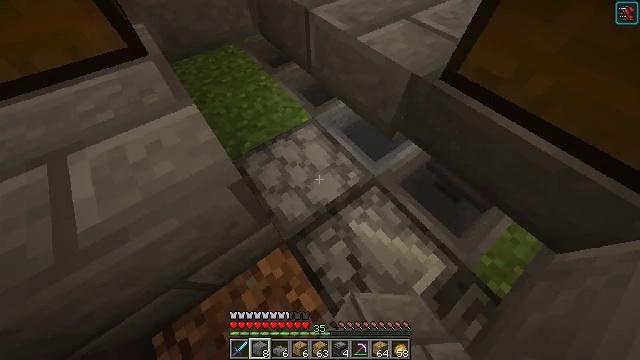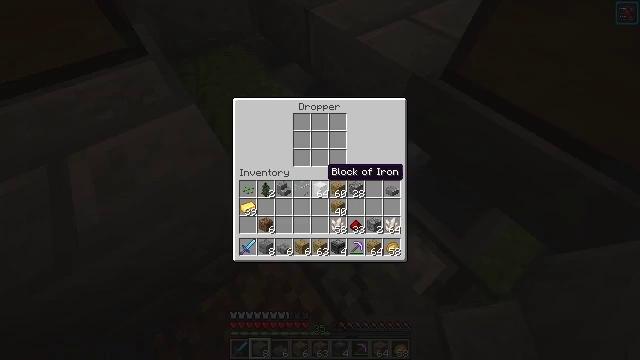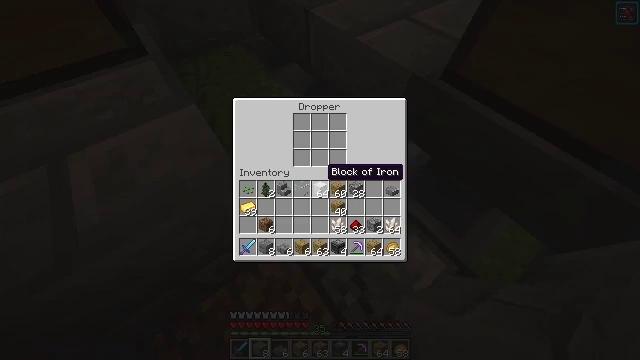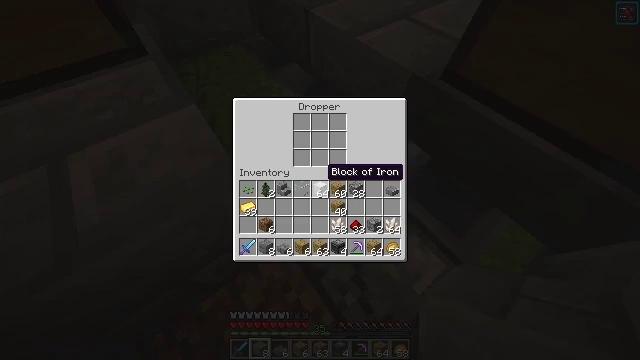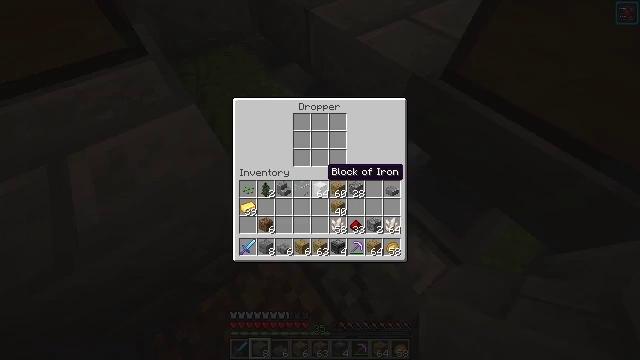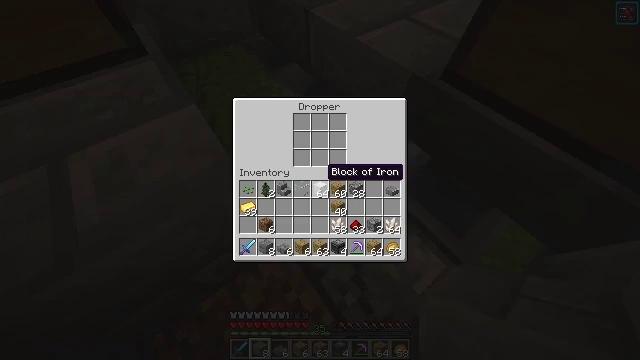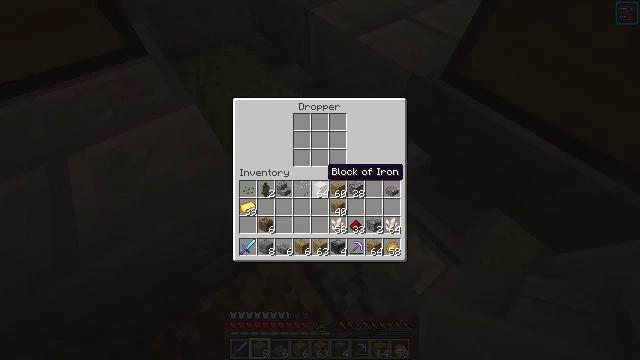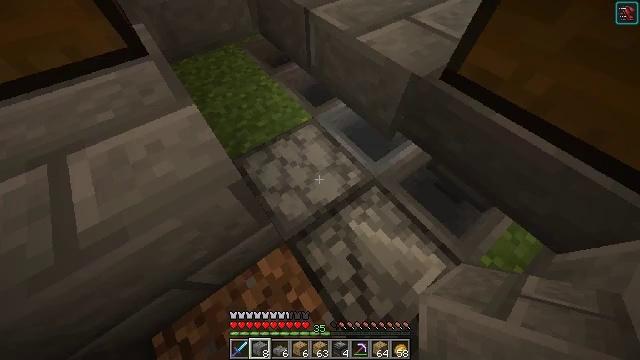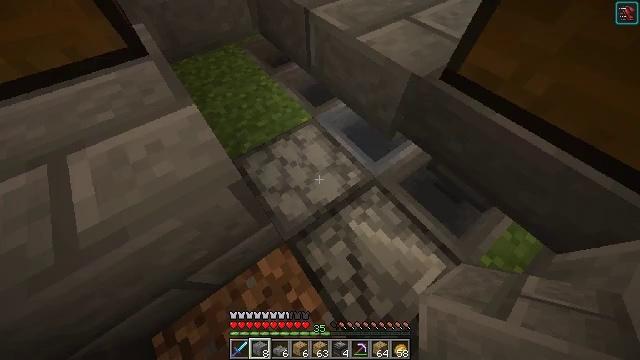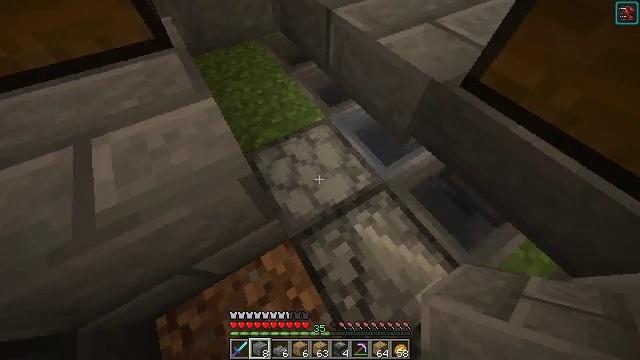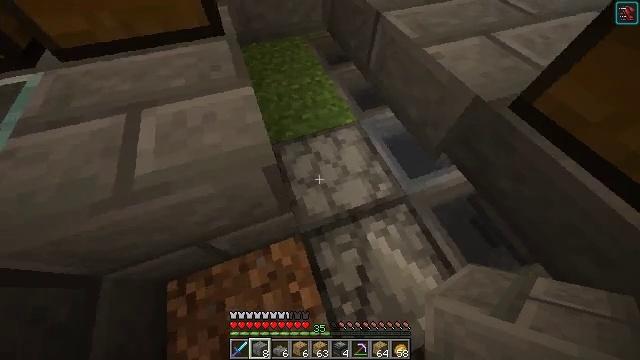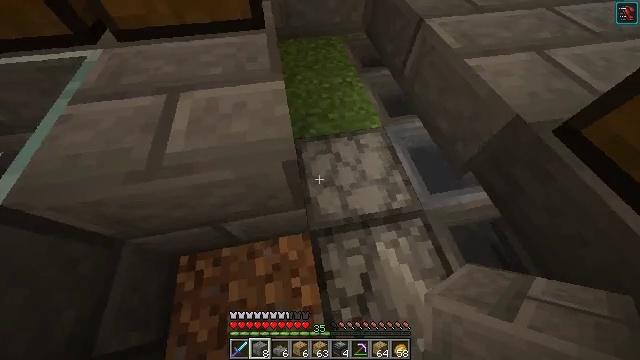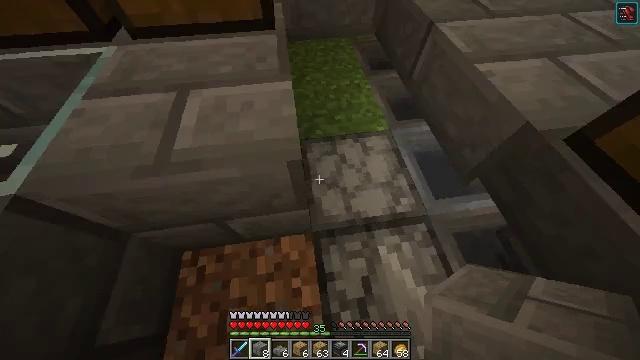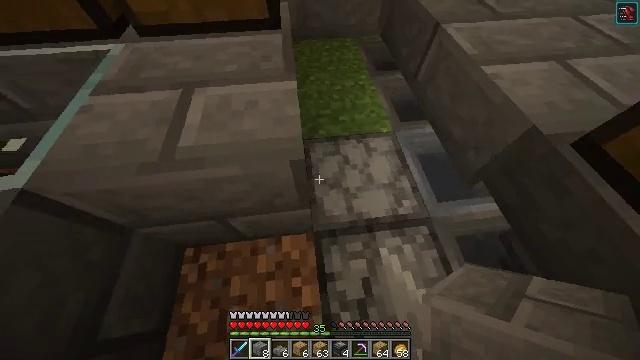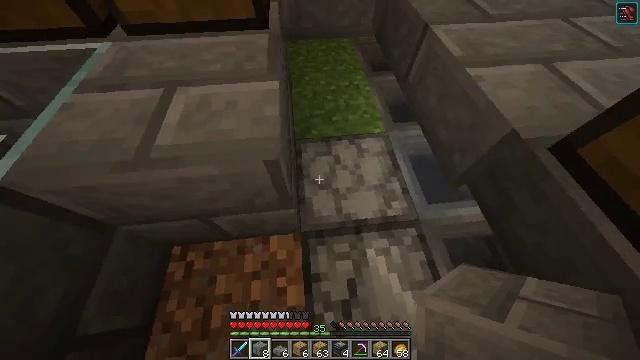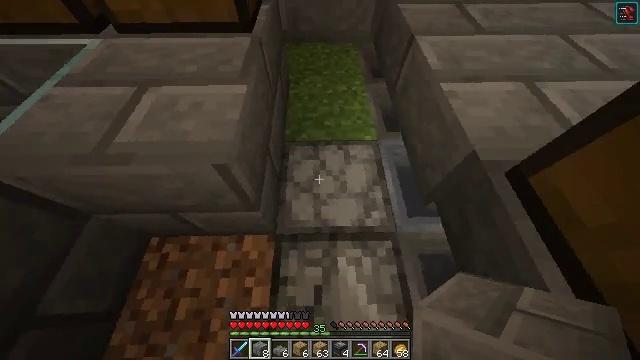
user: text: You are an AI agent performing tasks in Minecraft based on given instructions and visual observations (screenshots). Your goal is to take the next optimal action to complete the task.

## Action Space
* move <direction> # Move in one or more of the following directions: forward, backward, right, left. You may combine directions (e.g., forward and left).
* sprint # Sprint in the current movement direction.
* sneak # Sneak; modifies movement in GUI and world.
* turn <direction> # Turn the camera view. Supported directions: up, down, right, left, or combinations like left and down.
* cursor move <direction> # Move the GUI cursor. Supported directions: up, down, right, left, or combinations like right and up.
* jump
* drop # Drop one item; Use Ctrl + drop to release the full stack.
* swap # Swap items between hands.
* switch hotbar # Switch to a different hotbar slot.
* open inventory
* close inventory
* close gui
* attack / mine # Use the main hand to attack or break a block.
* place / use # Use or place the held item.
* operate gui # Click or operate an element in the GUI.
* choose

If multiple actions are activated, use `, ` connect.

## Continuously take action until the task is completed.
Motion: motion action
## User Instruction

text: Break the stone bricks to collect them.
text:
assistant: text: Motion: open gui
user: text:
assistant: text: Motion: no_op
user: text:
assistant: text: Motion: no_op
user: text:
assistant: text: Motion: no_op
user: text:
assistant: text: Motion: no_op
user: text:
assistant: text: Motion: no_op
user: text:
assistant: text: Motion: no_op
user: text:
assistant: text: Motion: close gui
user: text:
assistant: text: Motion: turn left, open inventory
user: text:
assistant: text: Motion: turn left
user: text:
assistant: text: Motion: turn left
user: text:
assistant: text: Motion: turn left
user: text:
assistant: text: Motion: turn left
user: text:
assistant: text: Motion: move right
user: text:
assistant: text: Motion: move right, turn left
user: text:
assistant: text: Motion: move right, turn left
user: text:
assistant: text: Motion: turn left and up
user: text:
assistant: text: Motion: turn left and up
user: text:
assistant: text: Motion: turn left and up
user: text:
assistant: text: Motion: turn left and up
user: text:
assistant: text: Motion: turn left and up
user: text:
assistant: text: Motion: turn left and up
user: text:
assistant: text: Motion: turn left and up
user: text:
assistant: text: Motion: turn left
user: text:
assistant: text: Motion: turn left
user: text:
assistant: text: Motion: move forward, turn left
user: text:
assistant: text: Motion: move forward and move left
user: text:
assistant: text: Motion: move forward and move left
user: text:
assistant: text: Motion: move forward and move left, turn right and down
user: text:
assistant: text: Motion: move forward, turn right and down